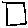
Label: square